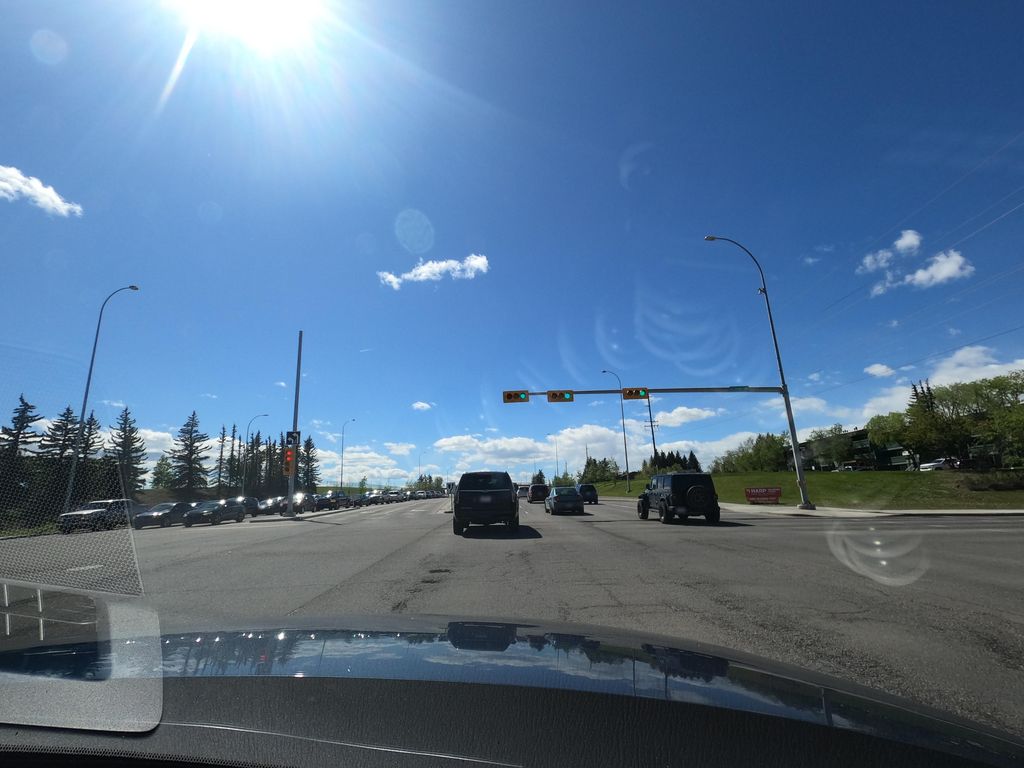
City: calgary